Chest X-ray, PA view. Patient: 42 years old, sex M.
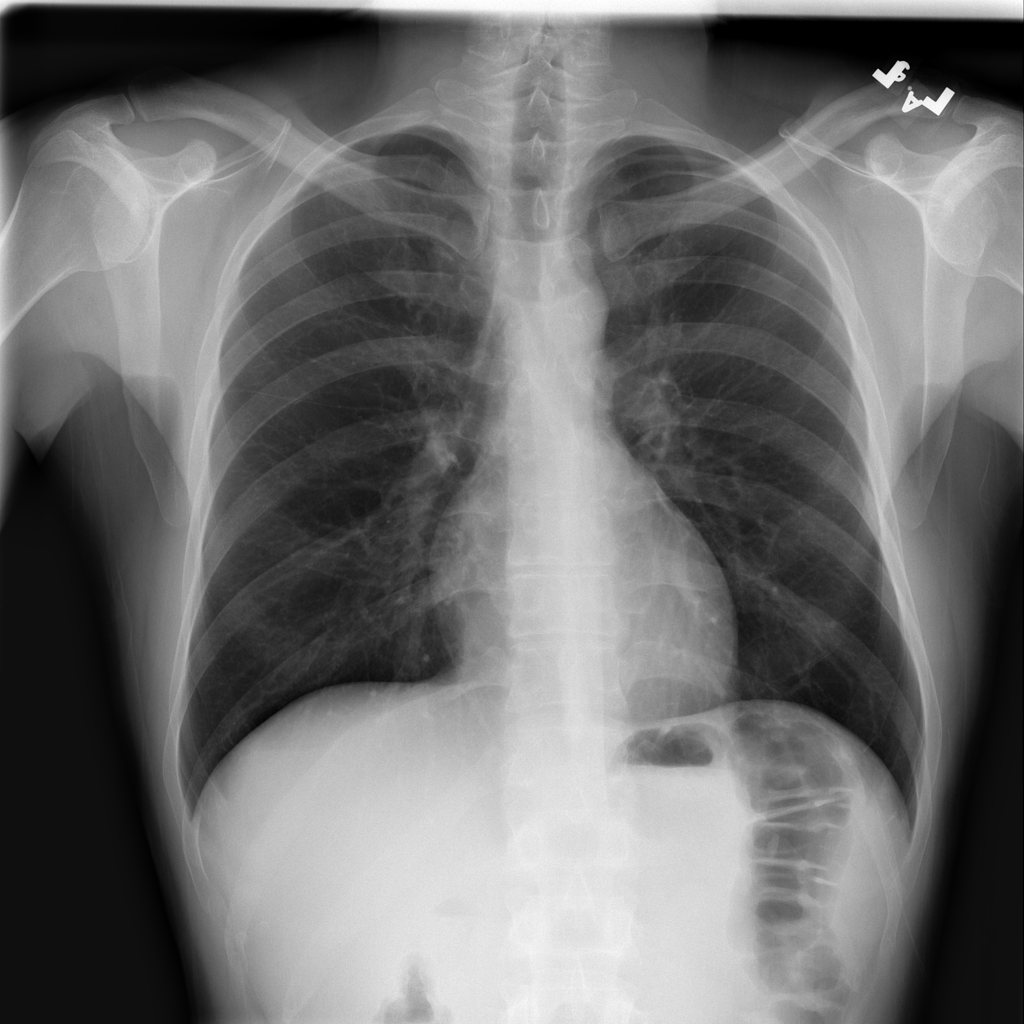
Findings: No Finding